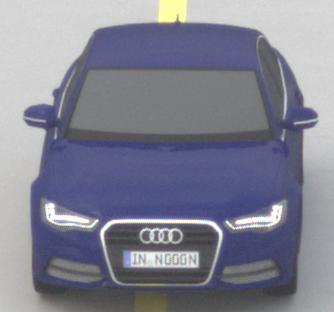
Make: Audi
Model: A6 2.0 TFSI
Detailed model: A6 (C7) Limousine
Model produced from: 2011/10
Model produced until: 2014/09
Doors: 4
Color: blue
Road condition: dry road
Daytime: midday
Contrast: low contrast